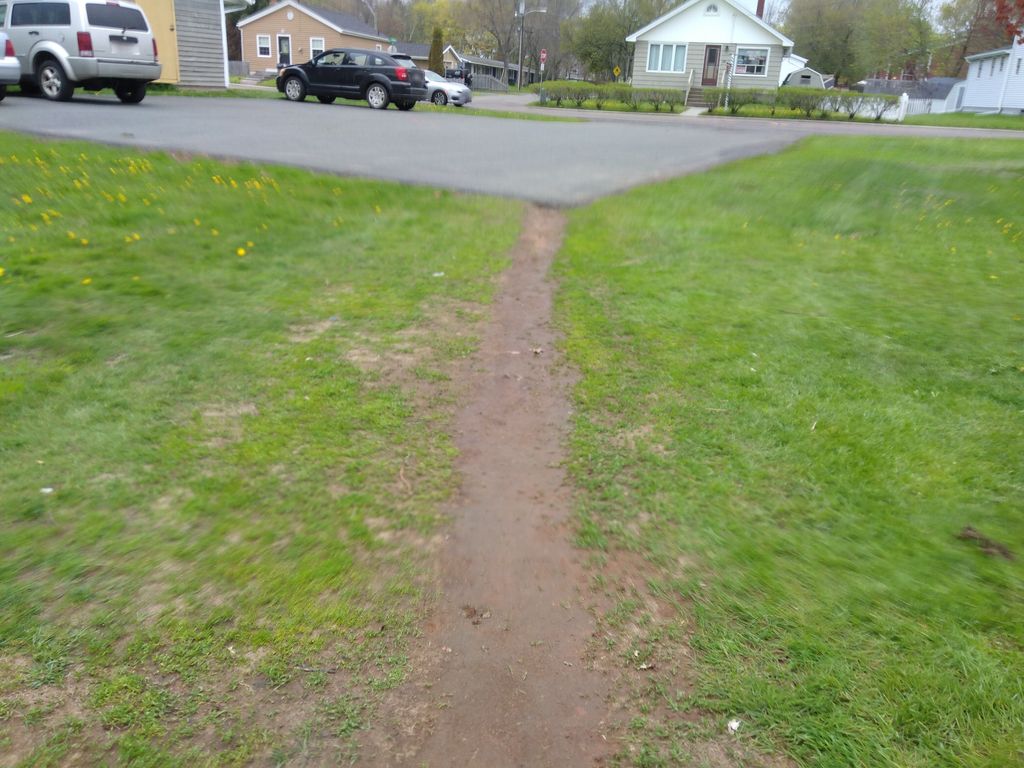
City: charlottetown